Aerial crown-view tile of a tropical tree (Barro Colorado Island, Panama), acquired 20240918:
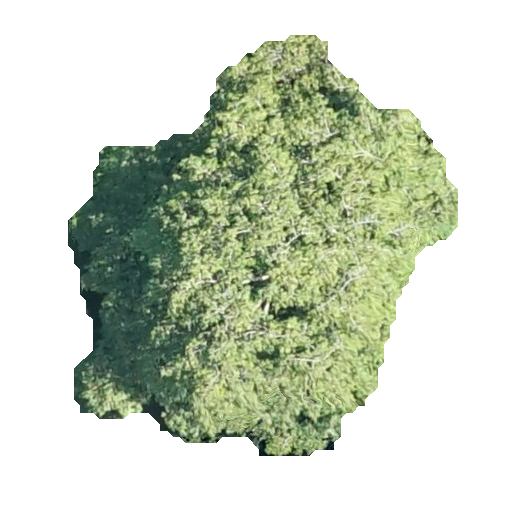
Species: Virola surinamensis
GBIF accepted scientific name: Virola surinamensis
Crown area: 171.2 m²